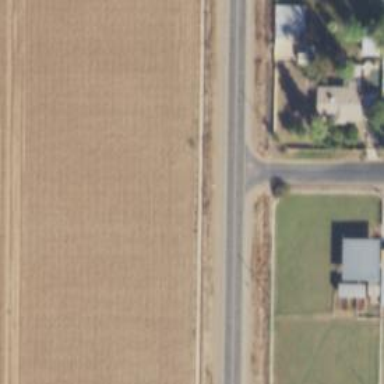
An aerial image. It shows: Unmarked road crossing.